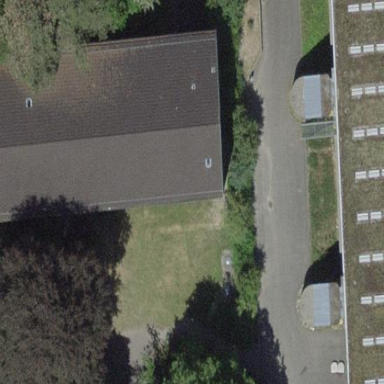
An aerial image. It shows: School building.